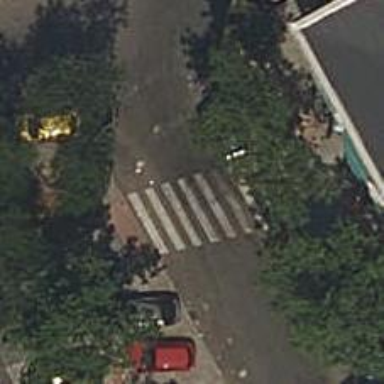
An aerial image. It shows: Zebra crossing on the road.